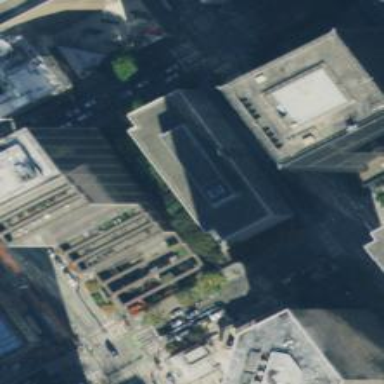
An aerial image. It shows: Part of building is shown in the image.